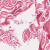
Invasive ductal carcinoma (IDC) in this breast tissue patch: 0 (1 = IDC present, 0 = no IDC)